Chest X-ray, PA view. Patient: 54 years old, sex M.
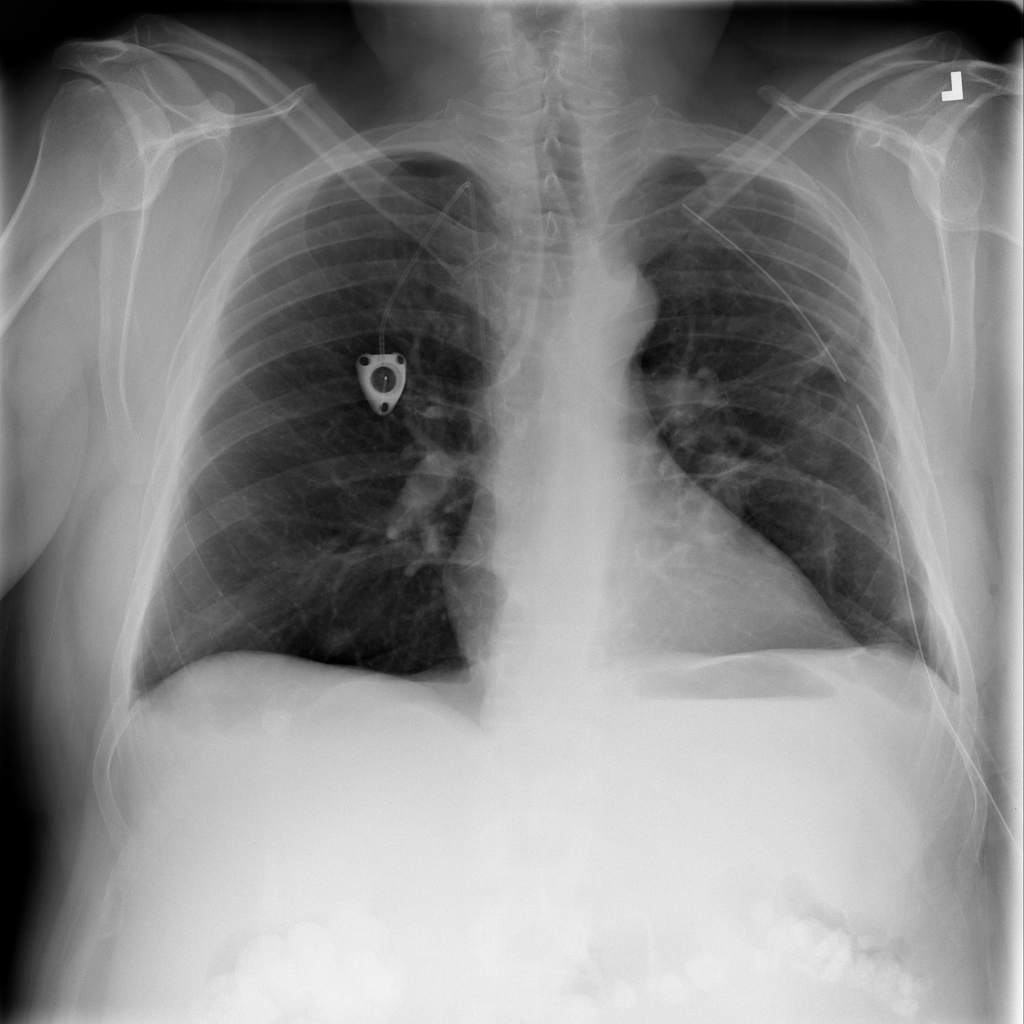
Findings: Infiltration